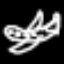
Label: airplane